Aerial crown-view tile of a tropical tree (Barro Colorado Island, Panama), acquired 20241216:
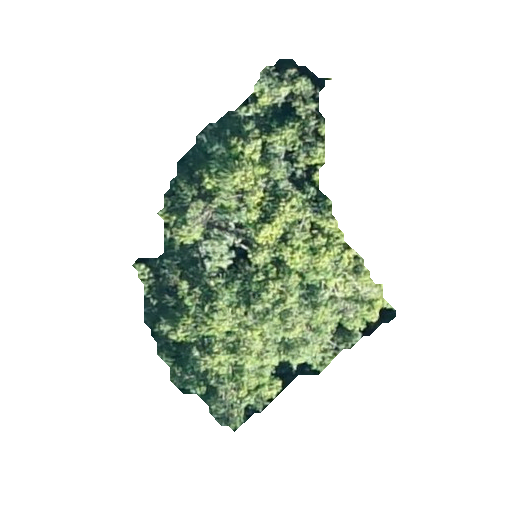
Species: Guatteria lucens
GBIF accepted scientific name: Guatteria lucens
Crown area: 77.958 m²